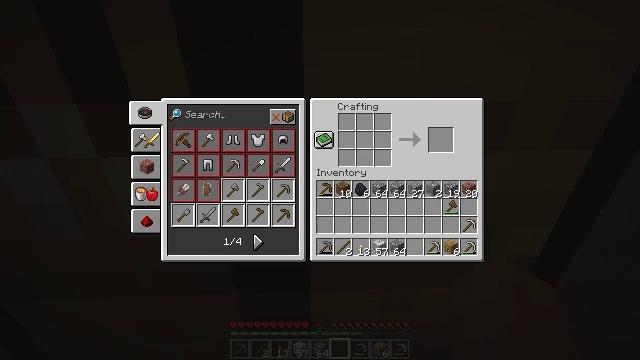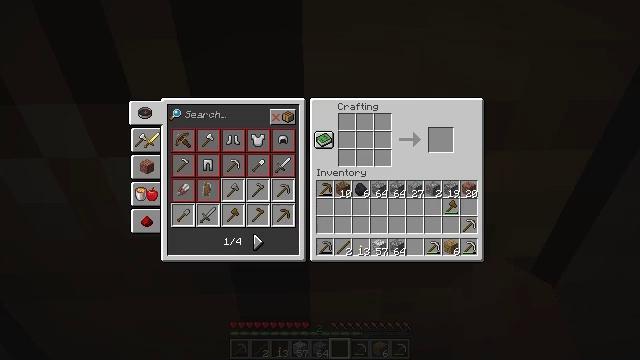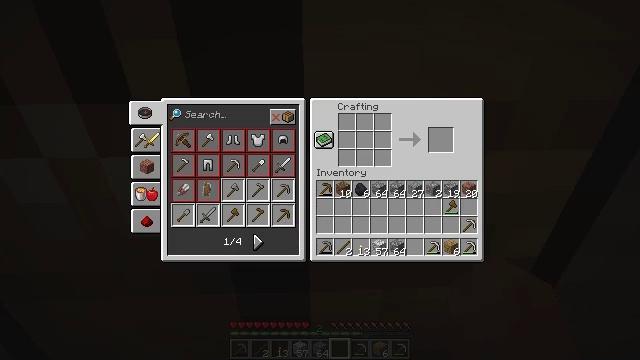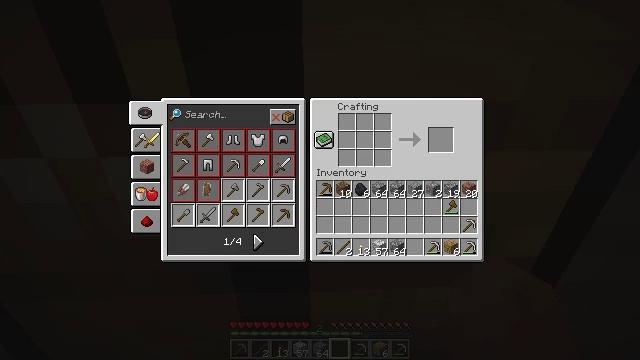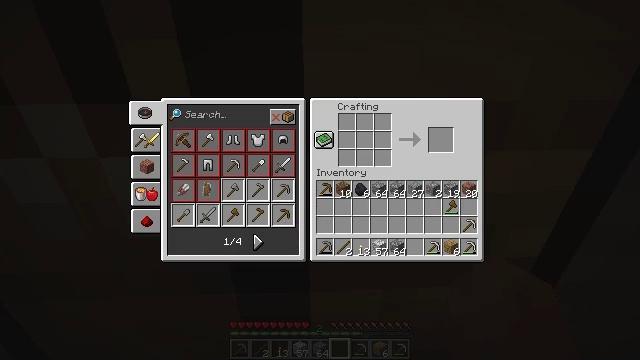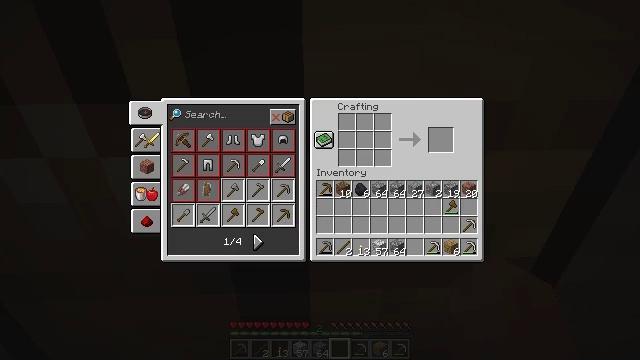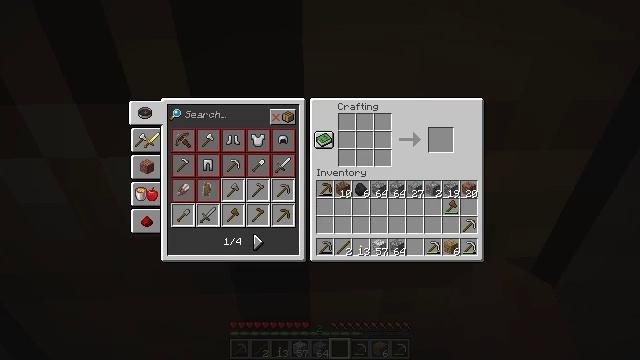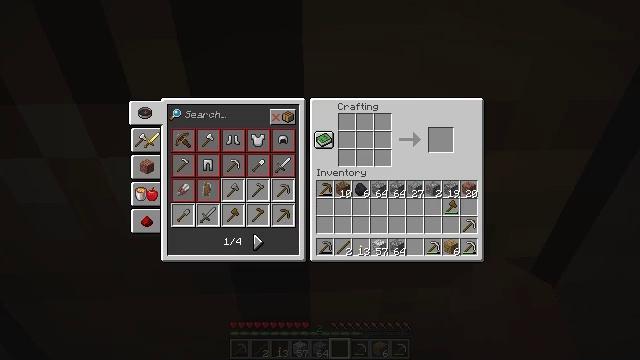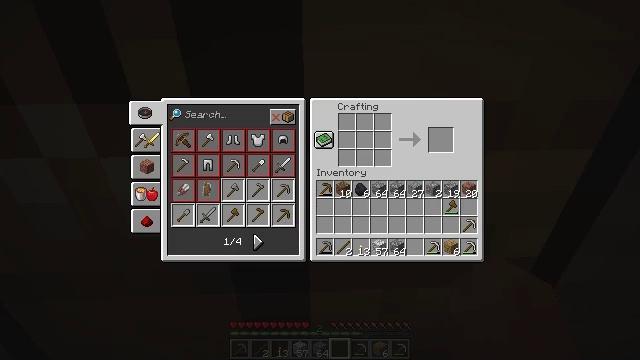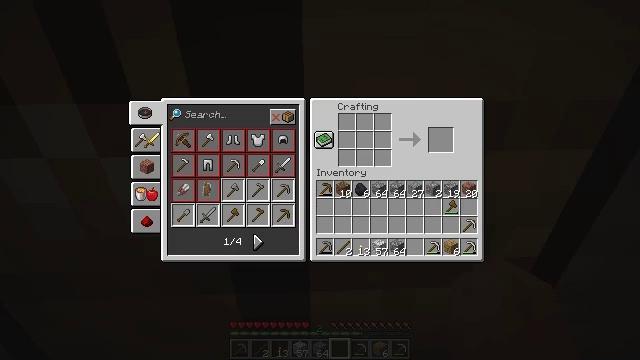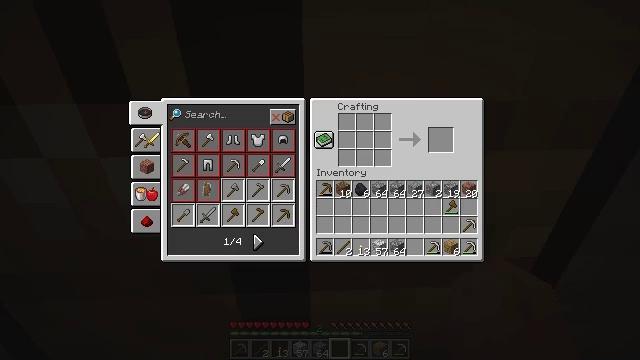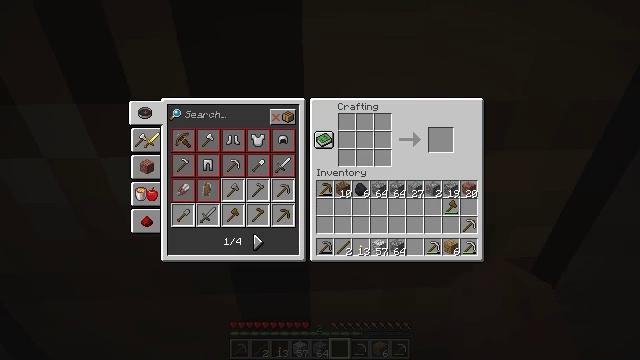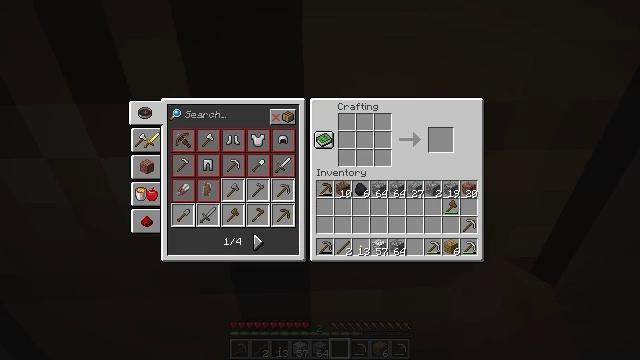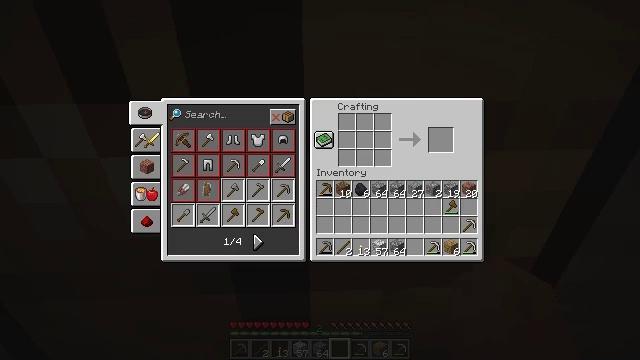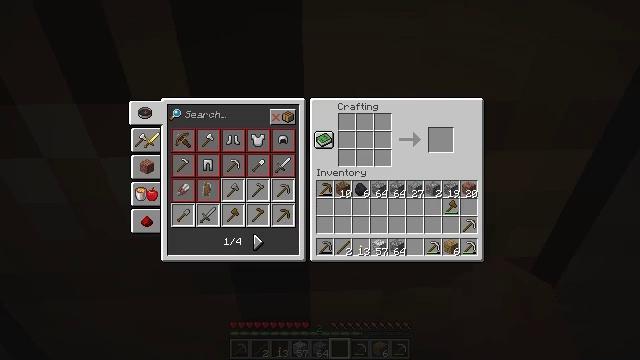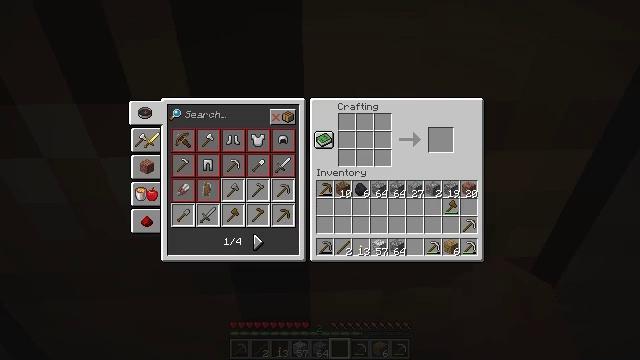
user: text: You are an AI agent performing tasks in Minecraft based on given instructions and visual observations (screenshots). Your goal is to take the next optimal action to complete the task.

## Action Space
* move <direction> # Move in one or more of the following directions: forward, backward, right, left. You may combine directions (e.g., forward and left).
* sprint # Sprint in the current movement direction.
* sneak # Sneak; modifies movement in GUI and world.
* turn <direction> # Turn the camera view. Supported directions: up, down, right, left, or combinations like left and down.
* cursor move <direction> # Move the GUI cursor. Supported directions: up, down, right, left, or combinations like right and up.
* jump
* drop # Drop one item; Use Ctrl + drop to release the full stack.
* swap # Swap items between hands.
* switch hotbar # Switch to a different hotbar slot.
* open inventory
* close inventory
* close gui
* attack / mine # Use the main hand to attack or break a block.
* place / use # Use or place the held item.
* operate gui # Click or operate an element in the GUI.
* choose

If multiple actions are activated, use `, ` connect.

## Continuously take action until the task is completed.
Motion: motion action
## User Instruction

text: Open a crafting table to craft an oak trapdoor.
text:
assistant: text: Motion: no_op
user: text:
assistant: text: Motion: no_op
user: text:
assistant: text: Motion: no_op
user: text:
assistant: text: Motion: no_op
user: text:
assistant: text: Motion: no_op
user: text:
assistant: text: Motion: cursor move right
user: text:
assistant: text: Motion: cursor move right
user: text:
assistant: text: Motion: cursor move right
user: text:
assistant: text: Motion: no_op
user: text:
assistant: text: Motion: cursor move left
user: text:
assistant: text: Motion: cursor move left
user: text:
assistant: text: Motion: cursor move left
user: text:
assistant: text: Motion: no_op
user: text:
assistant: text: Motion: no_op
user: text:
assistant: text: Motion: no_op
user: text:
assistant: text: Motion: no_op
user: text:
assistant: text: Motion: cursor move left
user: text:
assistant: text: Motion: cursor move left
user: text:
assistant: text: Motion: no_op
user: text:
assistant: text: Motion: operate gui
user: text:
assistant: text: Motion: operate gui
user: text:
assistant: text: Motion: operate gui
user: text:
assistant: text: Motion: no_op
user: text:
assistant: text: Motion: no_op
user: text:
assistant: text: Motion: no_op
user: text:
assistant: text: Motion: no_op
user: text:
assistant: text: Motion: no_op
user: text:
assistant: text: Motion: no_op
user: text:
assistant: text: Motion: no_op
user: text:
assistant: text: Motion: no_op